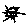
Label: sun